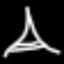
Label: The Eiffel Tower